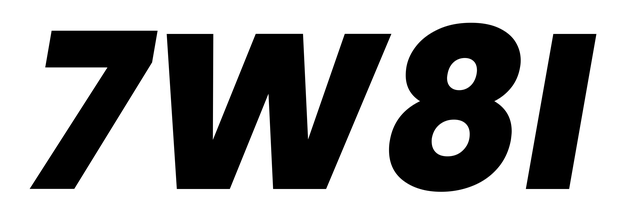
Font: Poppins-ExtraBoldItalic